Current action and preconditions to check: path_clear

Your task: For each precondition in the list above, predict whether it will hold at this action.

Consider the current scene as observed from the mobile robot's camera, and analyze the predicted future states of all dynamic agents (e.g., people, animals, vehicles, or any moving entities) within the NEXT SECOND.

IMPORTANT: Only answer "very likely" if you are absolutely certain—based on strong, clear evidence—that a dynamic agent will violate the precondition in the predicted future state. Do NOT answer "very likely" for unlikely, ambiguous, or low-probability risks.

Ask yourself for each precondition: Is there a high probability, with clear and convincing evidence, that the predicted future states of any dynamic agent will interfere with the predicted future state of the currently executing action within the NEXT SECOND, causing that precondition to fail?

Assess the risk level based on these predictions. Use "likely" or "very likely" if motions create a clear risk of interference.

Use "neutral" or "improbable" if agents are nearby but their predicted paths are clearly diverging or non-conflicting.

Failure Risk Categories: "very improbable", "improbable", "neutral", "likely", "very likely"

Answer Format: Output ONLY the probability_of_failure value from these categories: "very improbable", "improbable", "neutral", "likely", "very likely"

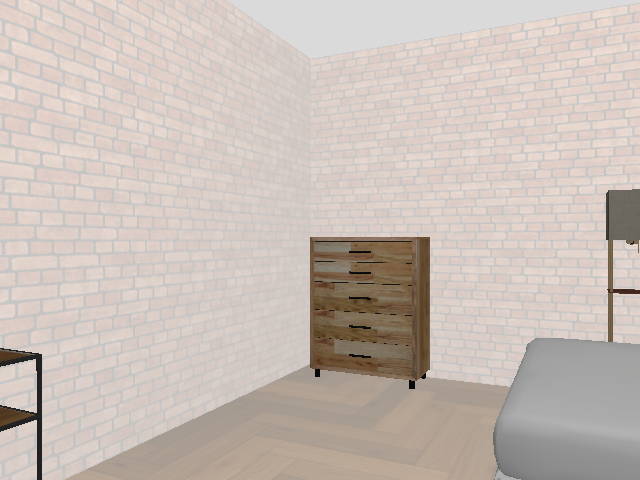

Answer: very improbable